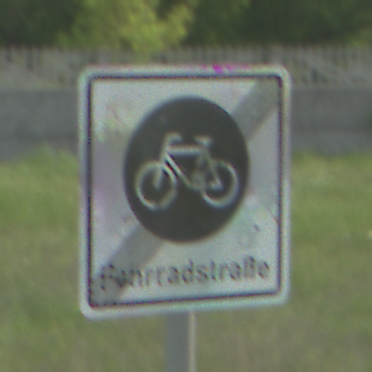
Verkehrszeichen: EndeFahrradstrasse
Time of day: MorningAfternoon
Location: Outdoor (Nature)
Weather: PartlyCloudy
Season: NotSpecified
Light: Natural